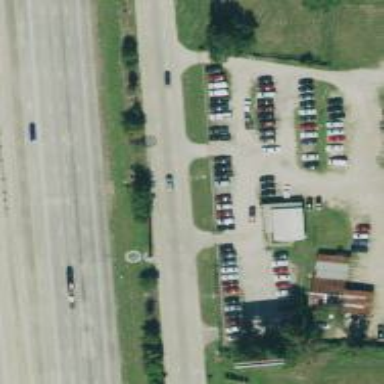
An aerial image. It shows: Secondary road with frontage road alongside.